Interaction volume radius: 5 \u00c5
Interaction volume height: 45 \u00c5
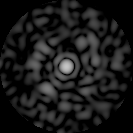
Disorder parameter: 0.8287